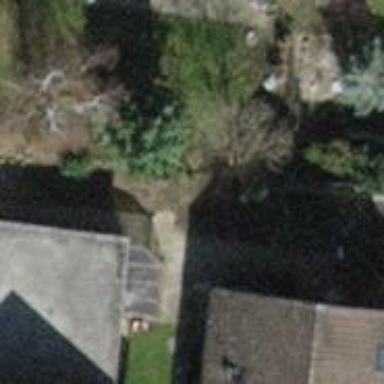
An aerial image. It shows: Group of garages.